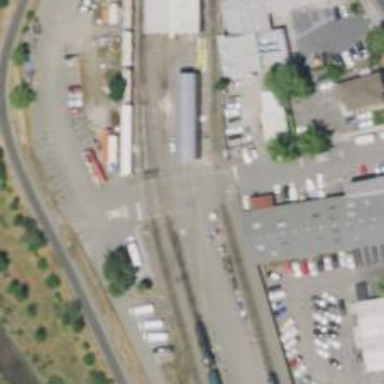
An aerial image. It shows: Railway yard used for servicing trains.